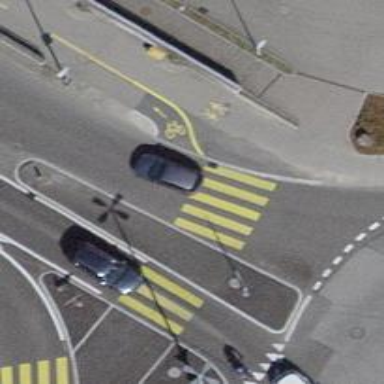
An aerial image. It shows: Uncontrolled zebra crossing with island. The crossing is marked with zebra stripes.